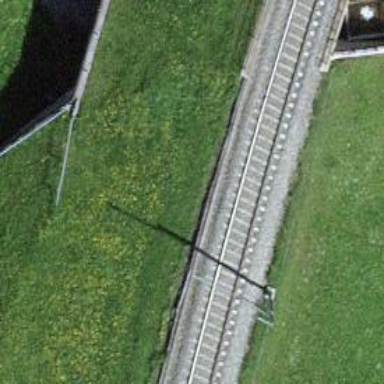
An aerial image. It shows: Single railway track with electrification through contact line.